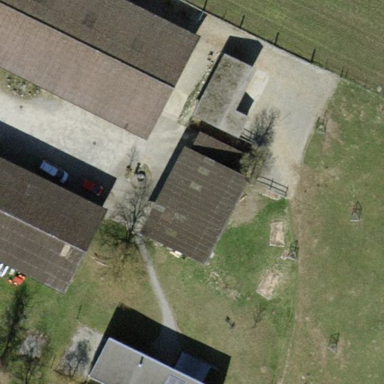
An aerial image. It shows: Farm auxiliary building with gabled roof.